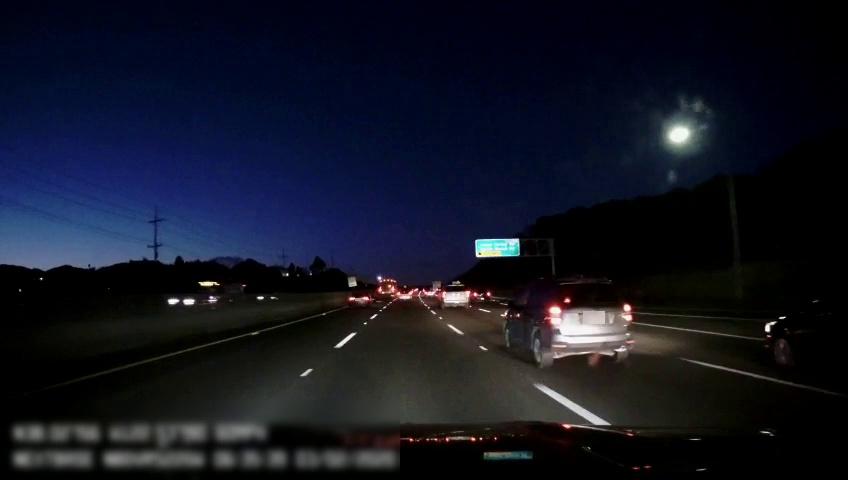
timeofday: Night
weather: Other
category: Drivable Space
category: Vehicles | Bus
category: Vehicles | Car
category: Vehicles | Car
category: Vehicles | SUV
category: Vehicles | Car
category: Vehicles | Car
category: Vehicles | Car
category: Vehicles | Car
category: Vehicles | Car
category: Vehicles | SUV
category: Lanes | Alternate Lane
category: Lanes | Current Lane
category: Lanes | Current Lane
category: Lanes | Alternate Lane
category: Lanes | Alternate Lane
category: Traffic | Signs